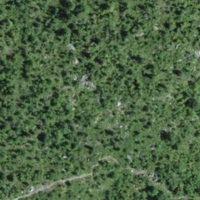
EUNIS habitat code: 23
Species observed at this site:
Chamaenerion angustifolium
Salticus scenicus